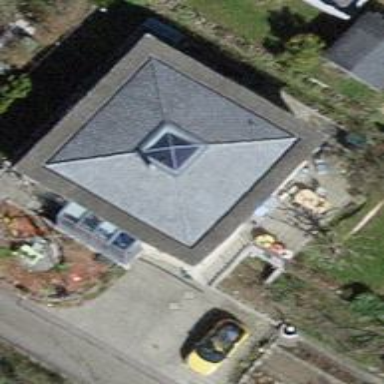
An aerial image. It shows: Building with pyramidal roof shape.